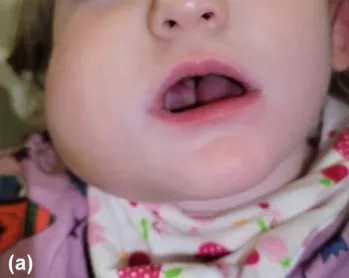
Pre-intubation photos of the patient's right mandibular mass, later diagnosed as metastatic neuroblastoma.
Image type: medical_photograph (skin_photograph)